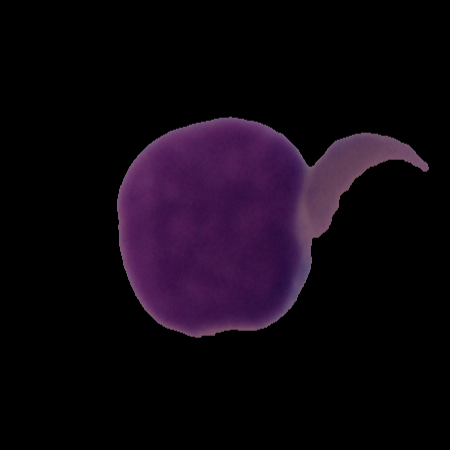
Label: cancer